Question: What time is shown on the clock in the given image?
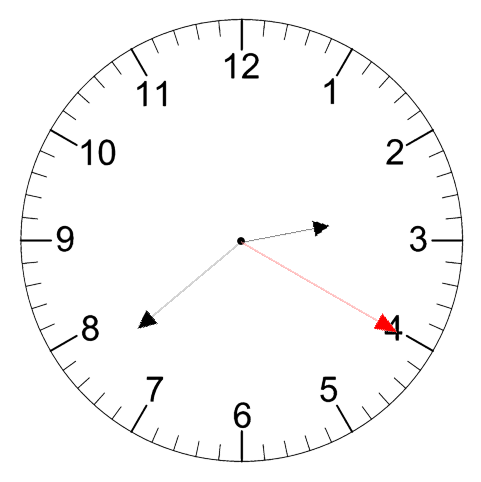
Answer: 02:38:20